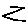
Label: zigzag